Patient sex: F
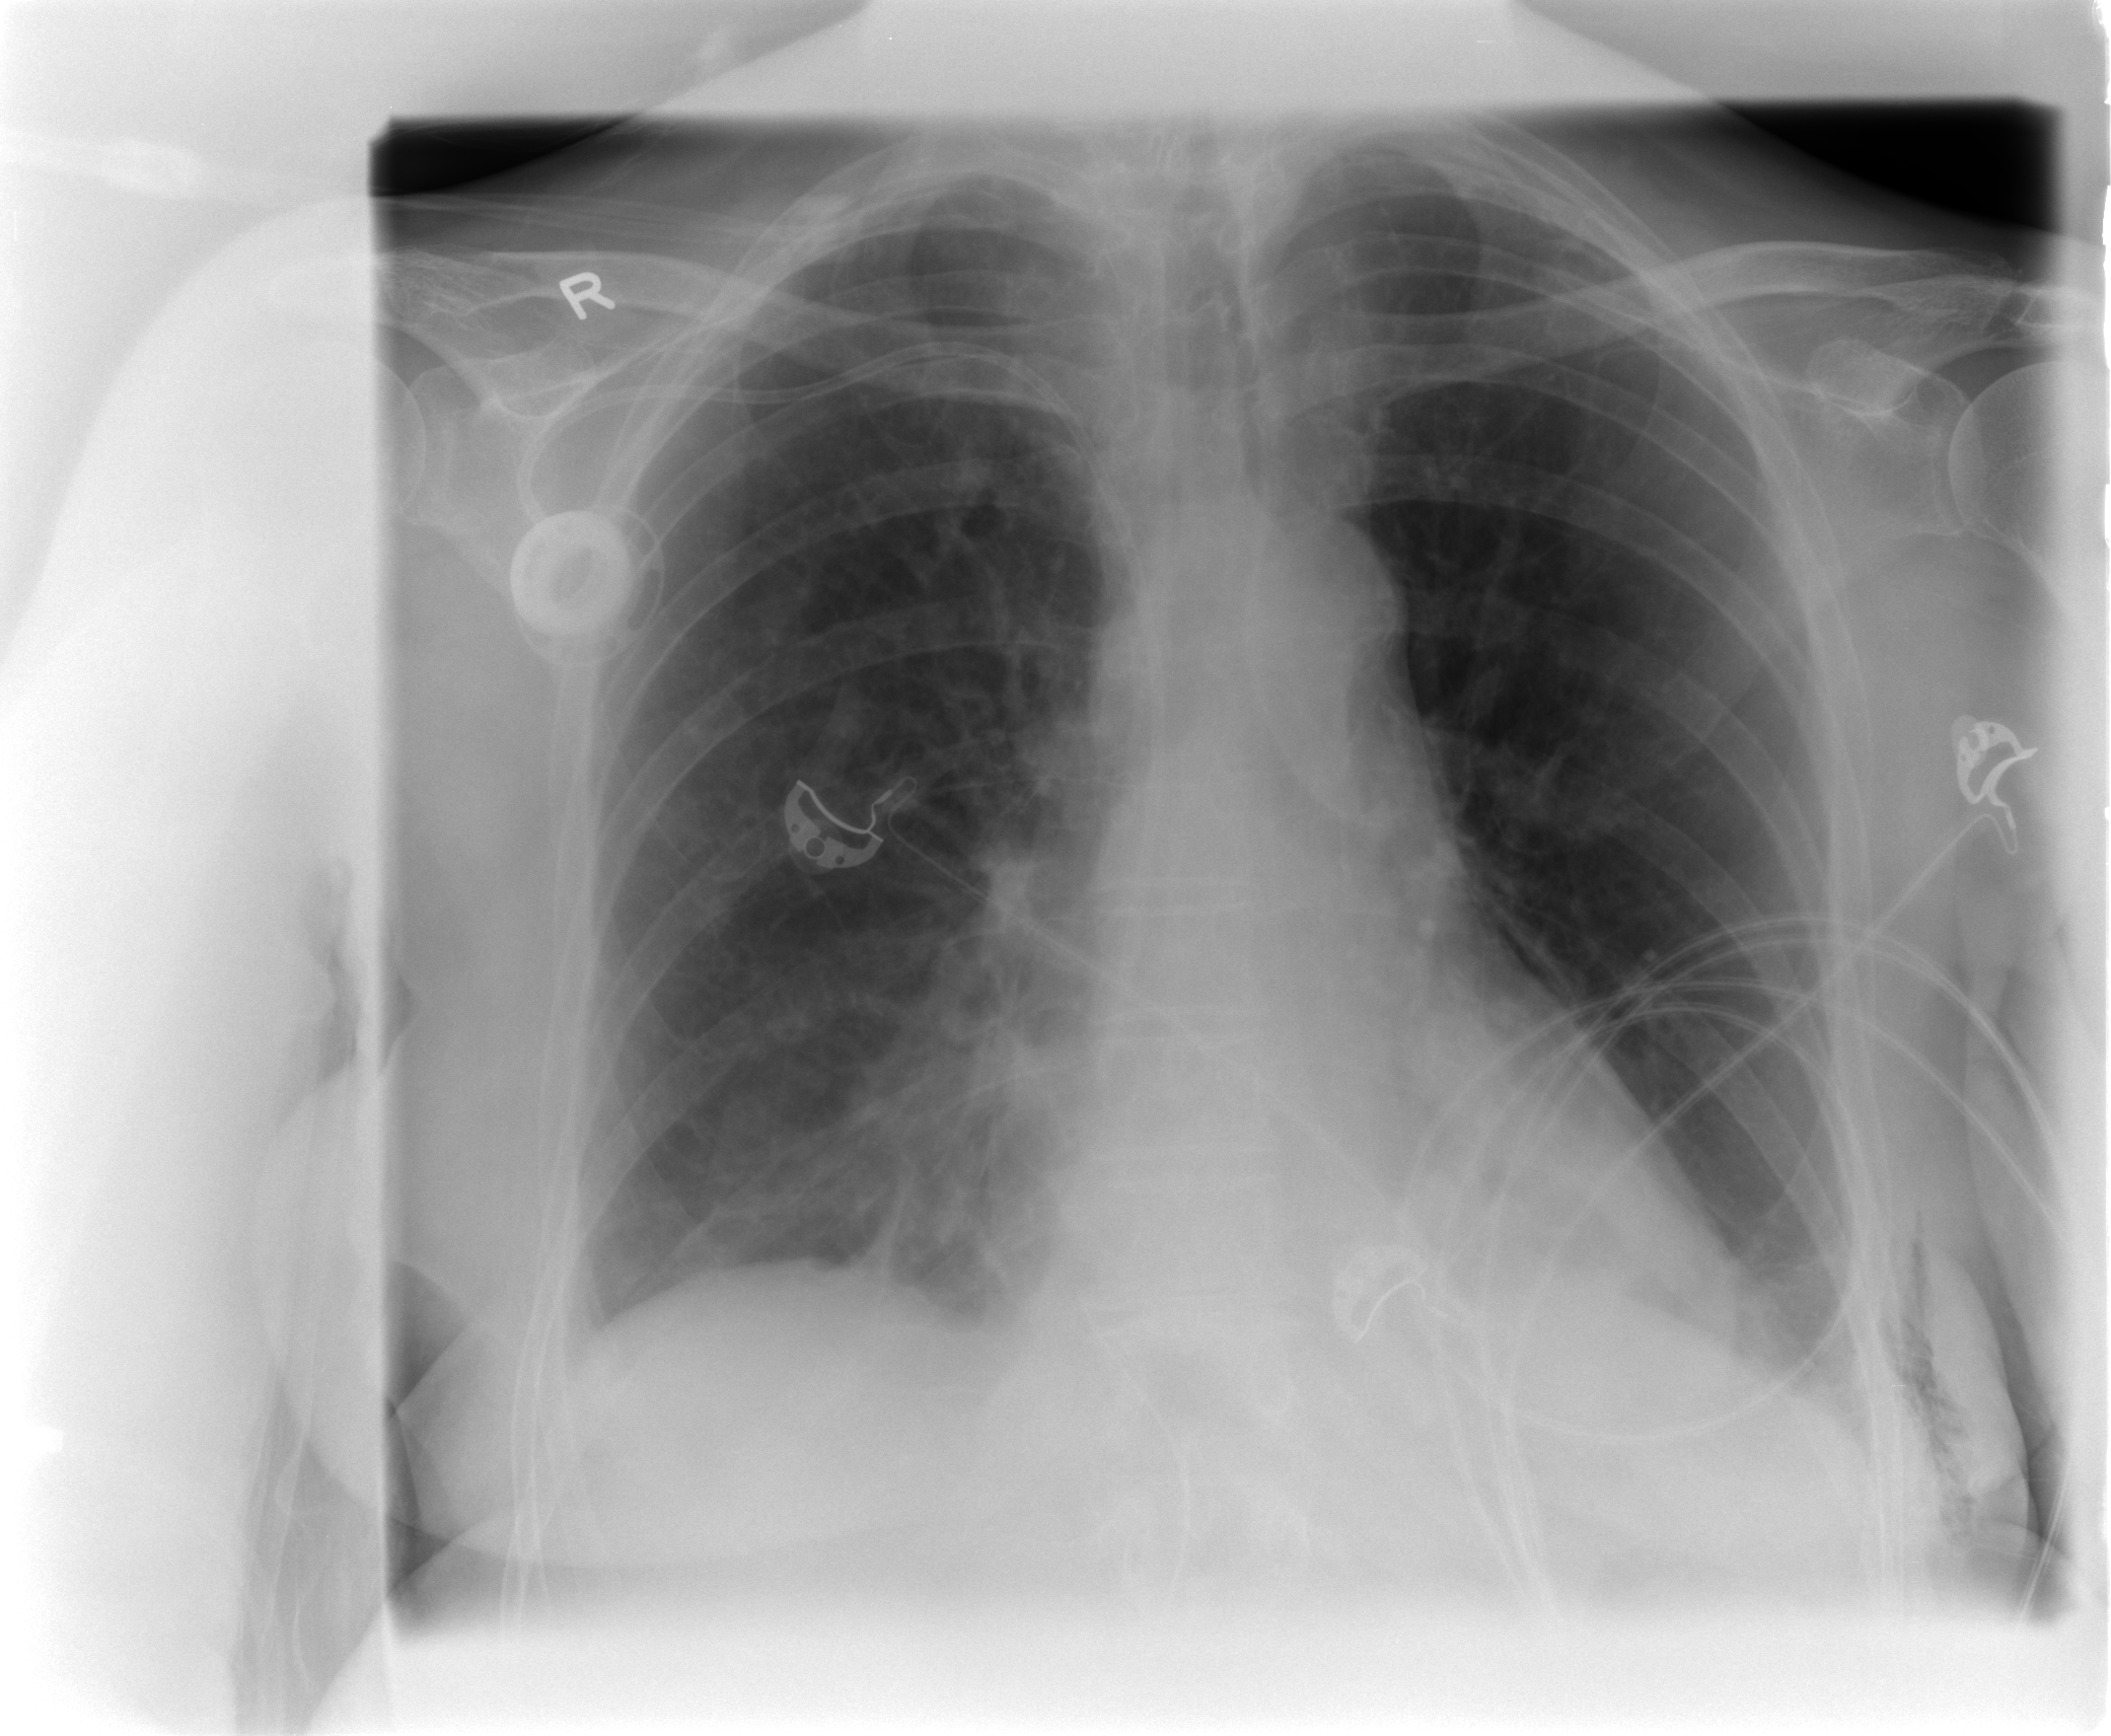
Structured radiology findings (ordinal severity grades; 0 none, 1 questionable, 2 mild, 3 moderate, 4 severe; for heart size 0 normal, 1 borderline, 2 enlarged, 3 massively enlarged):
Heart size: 0
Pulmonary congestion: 0
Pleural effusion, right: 1
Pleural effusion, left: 1
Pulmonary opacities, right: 0
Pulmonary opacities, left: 0
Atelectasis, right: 1
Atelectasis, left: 2